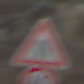
Verkehrszeichen: EinseitigVerengteFahrbahnRechts
Zusatzzeichen unten: Geschwindigkeit60
Umgebung: Outdoor, Urban
Tageszeit: MorningAfternoon
Wetter: PartlyCloudy
Licht: Natural
Jahreszeit: NotSpecified
Kontrast: LowContrast